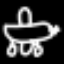
Label: airplane